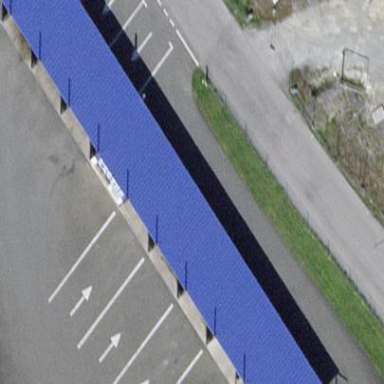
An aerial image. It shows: Car wash facility located inside building.